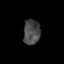
Tissue: prostate
Cell type: T cells
Senescence score: 0.7248
Nuclear area (px): 410
Mean DAPI intensity: 72.961